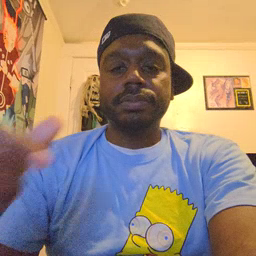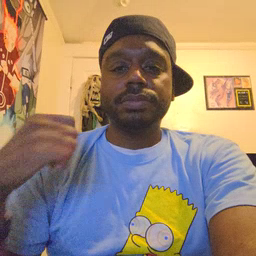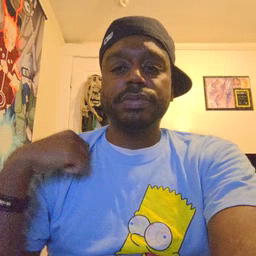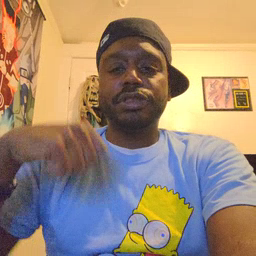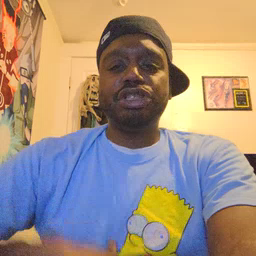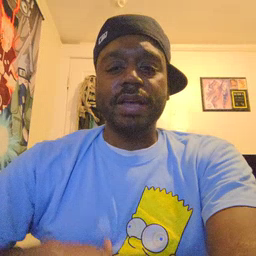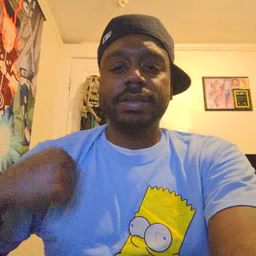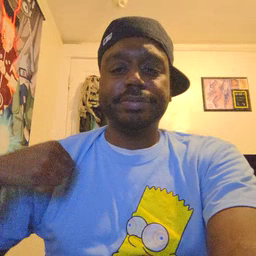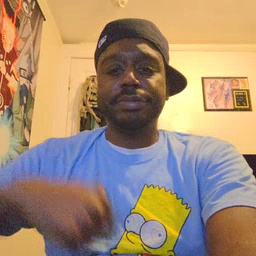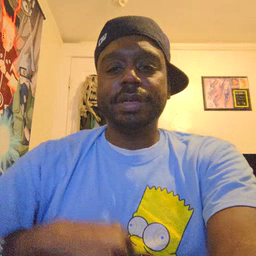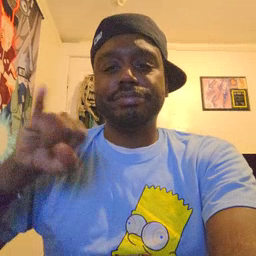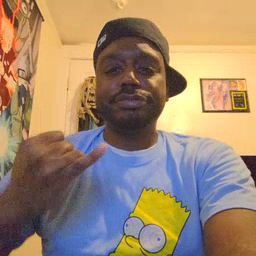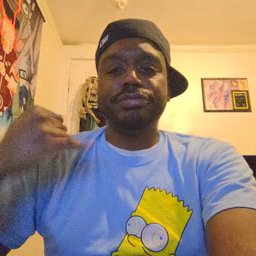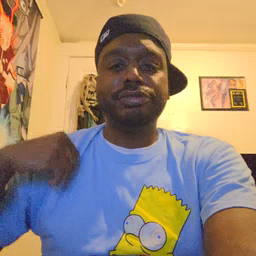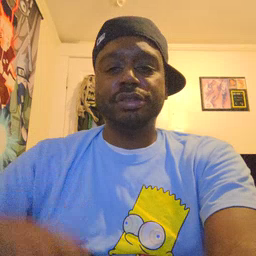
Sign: jacket